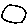
Label: circle